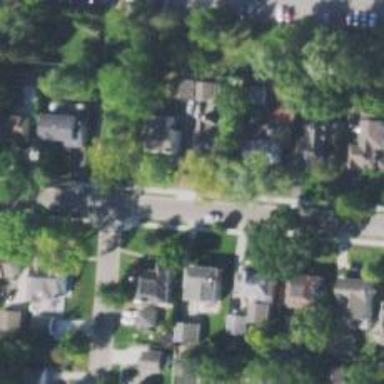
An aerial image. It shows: Residential driveway serving as service road.